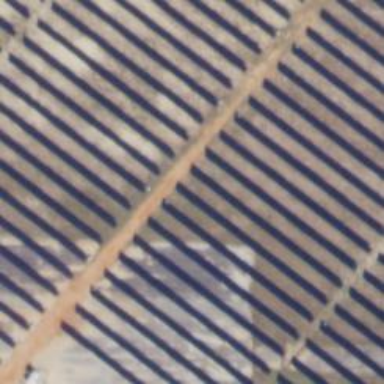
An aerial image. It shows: Solar power generator utilizing photovoltaic technology with solar photovoltaic panels.